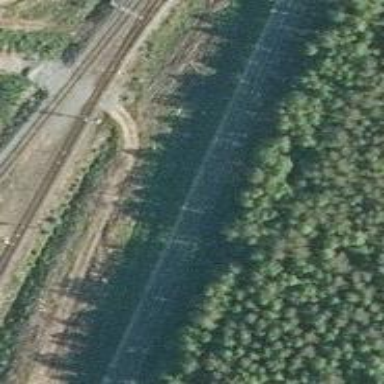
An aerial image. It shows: Railway track with continuous electrified contact line.